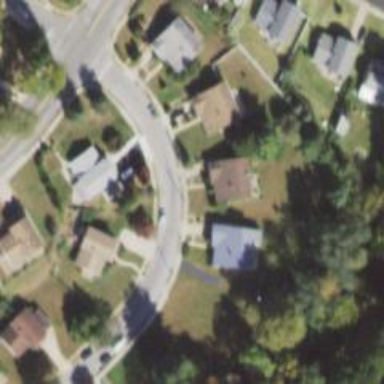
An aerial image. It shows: Residential road.